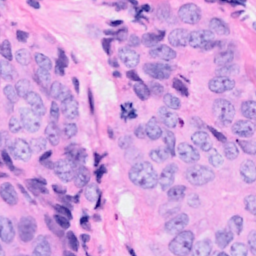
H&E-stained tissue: Breast